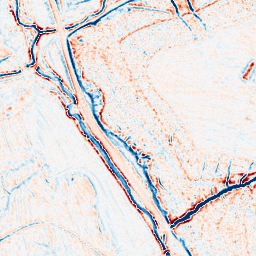
Category: edge_preserving
Decomposition family: bilateral
Decomposition parameters: d: 9
sigma_color: 25
sigma_space: 100
Upsampling method: cubic_mitchell
Upsampling parameters: scale: 4
Upsampling scale: 4